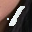
Label: 1